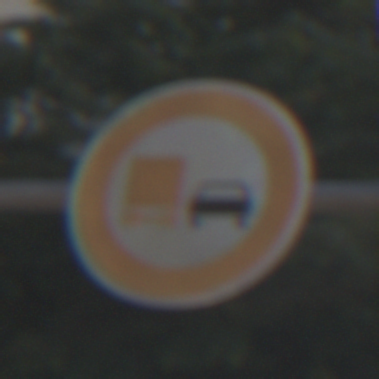
Verkehrszeichen: UeberholverbotKraftfahrzeuge
Umgebung: Outdoor, Urban
Tageszeit: MorningAfternoon
Wetter: PartlyCloudy
Licht: Natural
Jahreszeit: NotSpecified
Kontrast: HighContrast